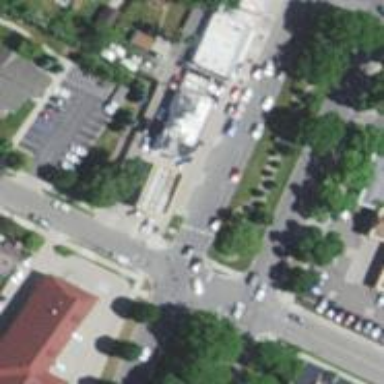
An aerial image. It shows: Convenience shop.